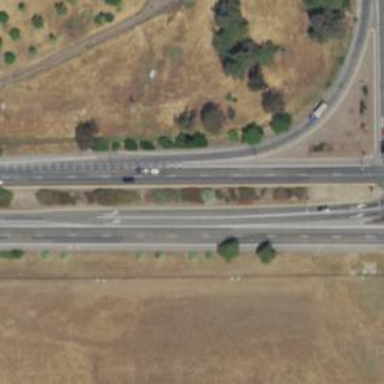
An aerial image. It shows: Primary link highway.